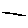
Label: line